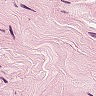
Metastatic tissue present: no